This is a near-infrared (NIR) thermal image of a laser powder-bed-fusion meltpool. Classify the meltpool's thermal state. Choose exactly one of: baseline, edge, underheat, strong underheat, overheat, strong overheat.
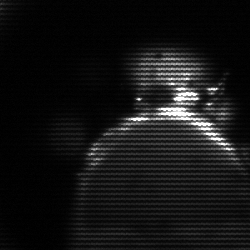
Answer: baseline